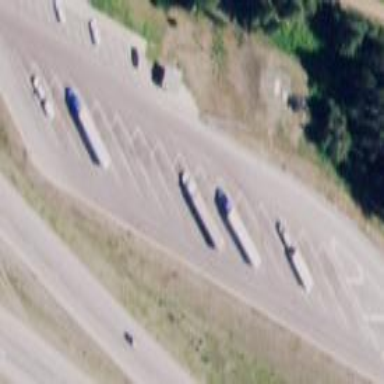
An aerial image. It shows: Parking area with asphalt surface. This surface parking lot includes caravan.